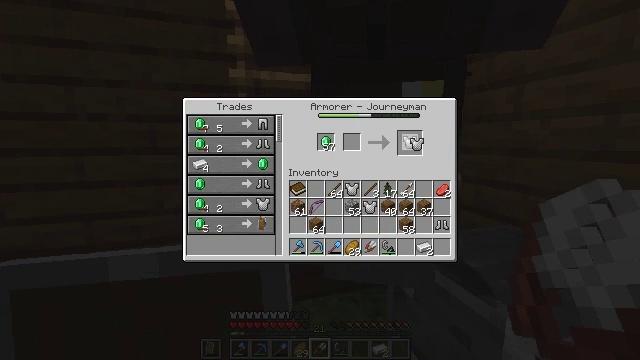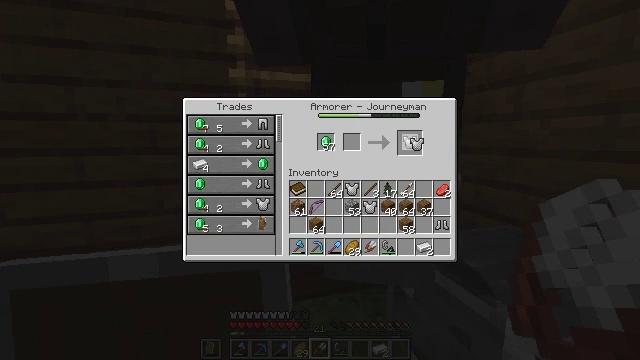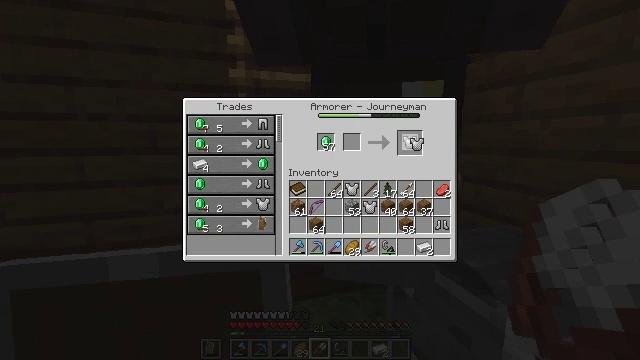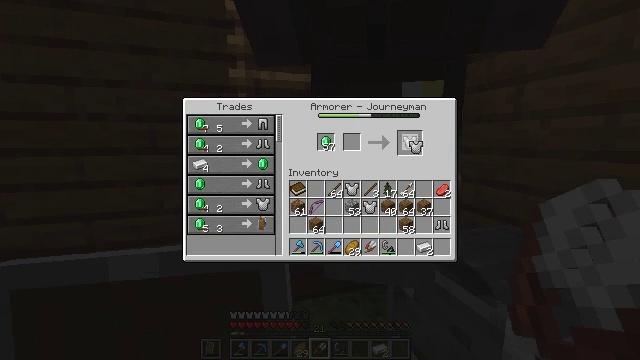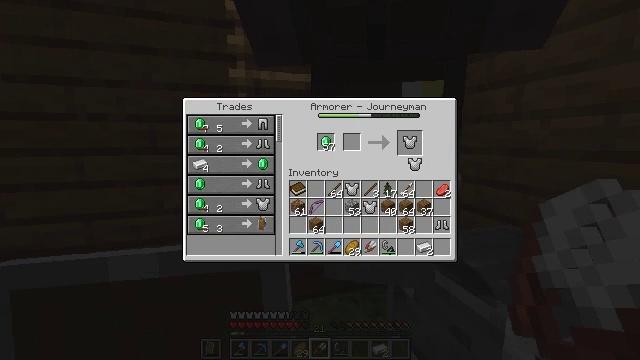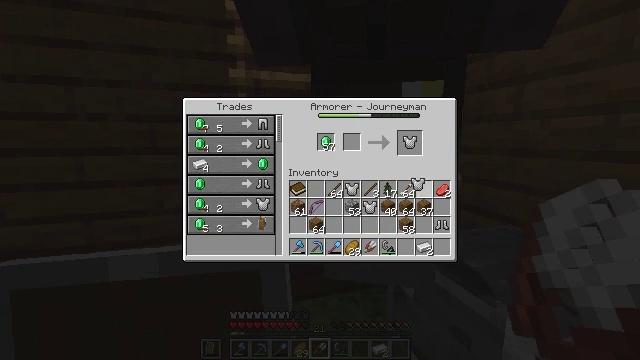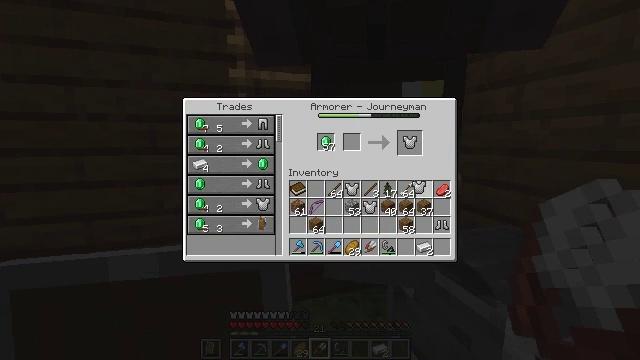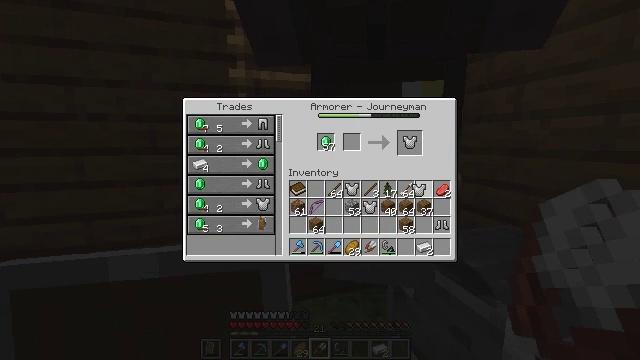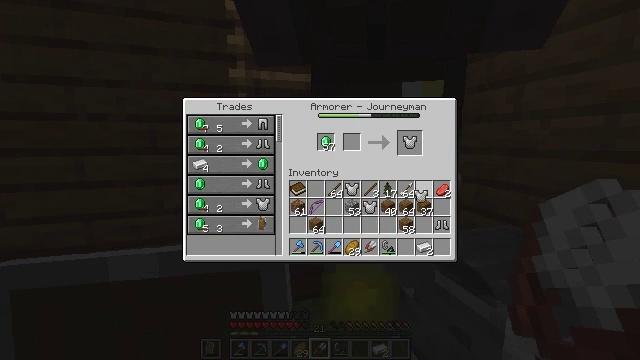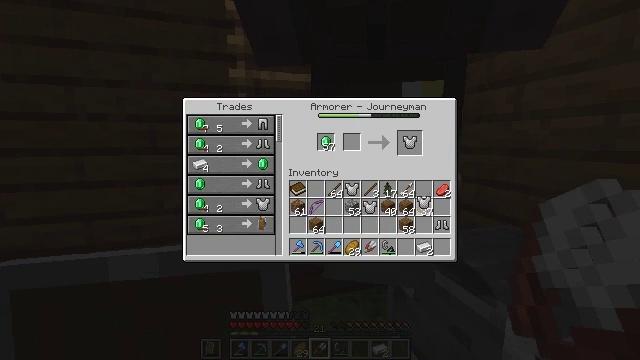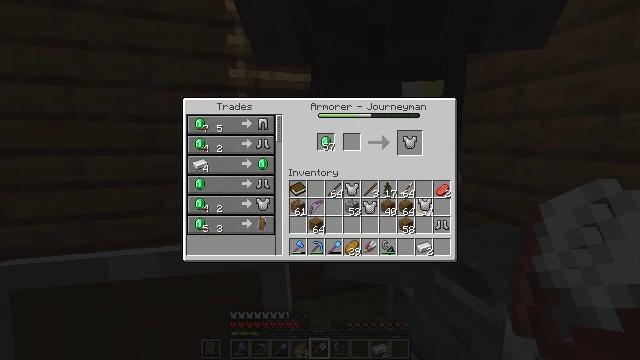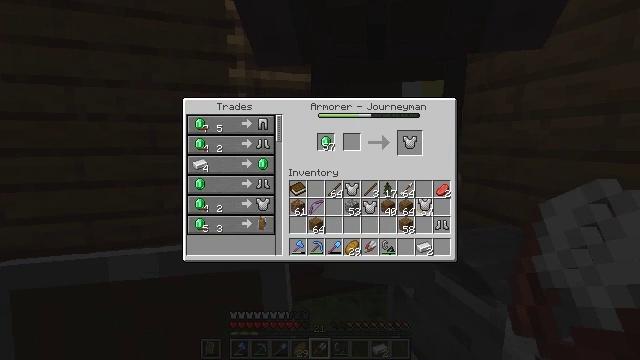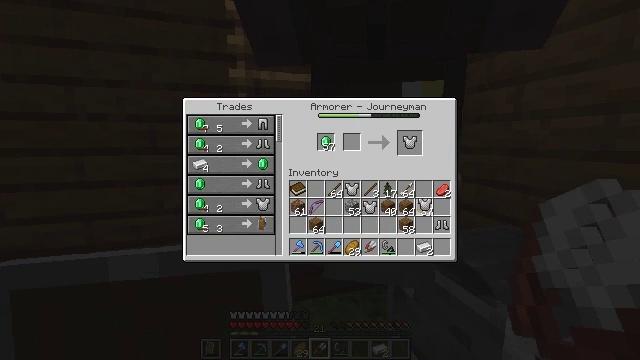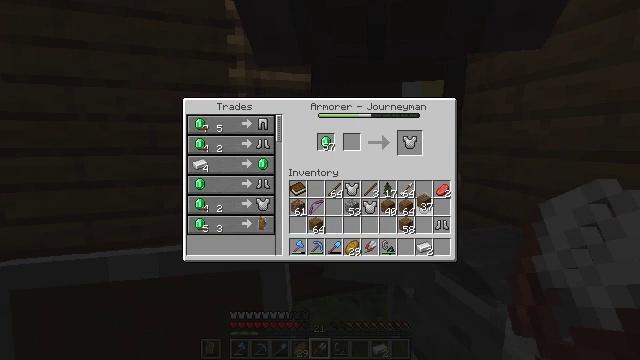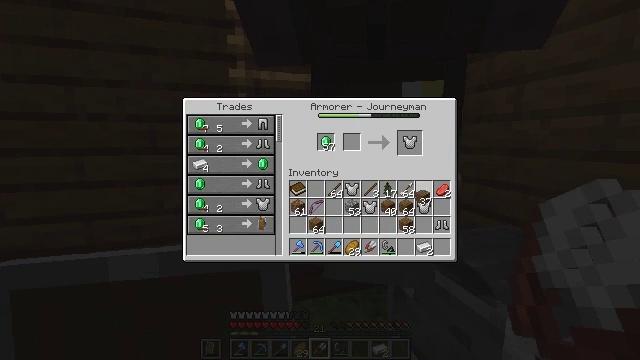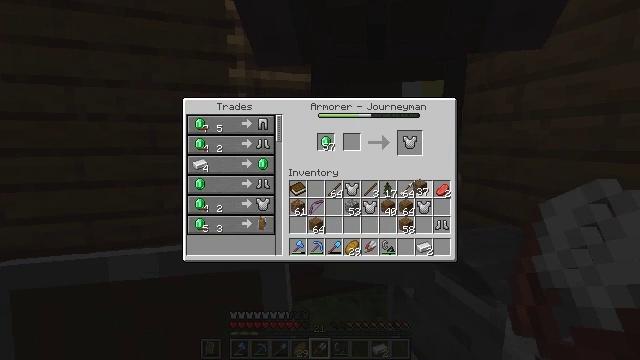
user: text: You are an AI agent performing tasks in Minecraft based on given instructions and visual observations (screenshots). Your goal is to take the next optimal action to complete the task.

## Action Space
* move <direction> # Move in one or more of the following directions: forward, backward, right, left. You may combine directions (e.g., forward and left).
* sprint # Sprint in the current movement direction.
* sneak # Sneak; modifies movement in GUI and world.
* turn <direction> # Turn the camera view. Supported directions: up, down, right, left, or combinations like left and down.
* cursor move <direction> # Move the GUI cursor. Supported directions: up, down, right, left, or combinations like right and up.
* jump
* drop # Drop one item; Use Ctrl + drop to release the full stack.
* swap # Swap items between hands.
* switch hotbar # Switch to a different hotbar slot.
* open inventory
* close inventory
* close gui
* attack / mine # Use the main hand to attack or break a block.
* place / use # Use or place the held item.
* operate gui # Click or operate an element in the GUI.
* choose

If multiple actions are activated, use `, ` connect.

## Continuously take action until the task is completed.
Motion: motion action
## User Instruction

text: Interact with the crafting table to create a chainmail chestplate.
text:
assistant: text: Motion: operate gui
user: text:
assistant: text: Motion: operate gui
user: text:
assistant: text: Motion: no_op
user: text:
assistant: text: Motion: cursor move down
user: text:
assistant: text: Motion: cursor move down
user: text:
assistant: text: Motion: no_op
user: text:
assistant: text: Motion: no_op
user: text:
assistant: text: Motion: no_op
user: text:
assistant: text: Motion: no_op
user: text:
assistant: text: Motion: operate gui
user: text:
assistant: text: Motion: operate gui
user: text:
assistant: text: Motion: operate gui
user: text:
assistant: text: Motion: no_op
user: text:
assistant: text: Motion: no_op
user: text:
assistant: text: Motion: cursor move up
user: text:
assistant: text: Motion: no_op
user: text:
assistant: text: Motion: no_op
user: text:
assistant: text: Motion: no_op
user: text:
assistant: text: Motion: no_op
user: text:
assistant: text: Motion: no_op
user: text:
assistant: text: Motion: no_op
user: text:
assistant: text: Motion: no_op
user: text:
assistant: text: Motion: no_op
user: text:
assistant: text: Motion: no_op
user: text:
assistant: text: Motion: no_op
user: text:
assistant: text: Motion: operate gui
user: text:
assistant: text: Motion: operate gui
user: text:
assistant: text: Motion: operate gui
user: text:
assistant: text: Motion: no_op
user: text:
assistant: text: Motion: cursor move up